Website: apple
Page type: customer-info-address
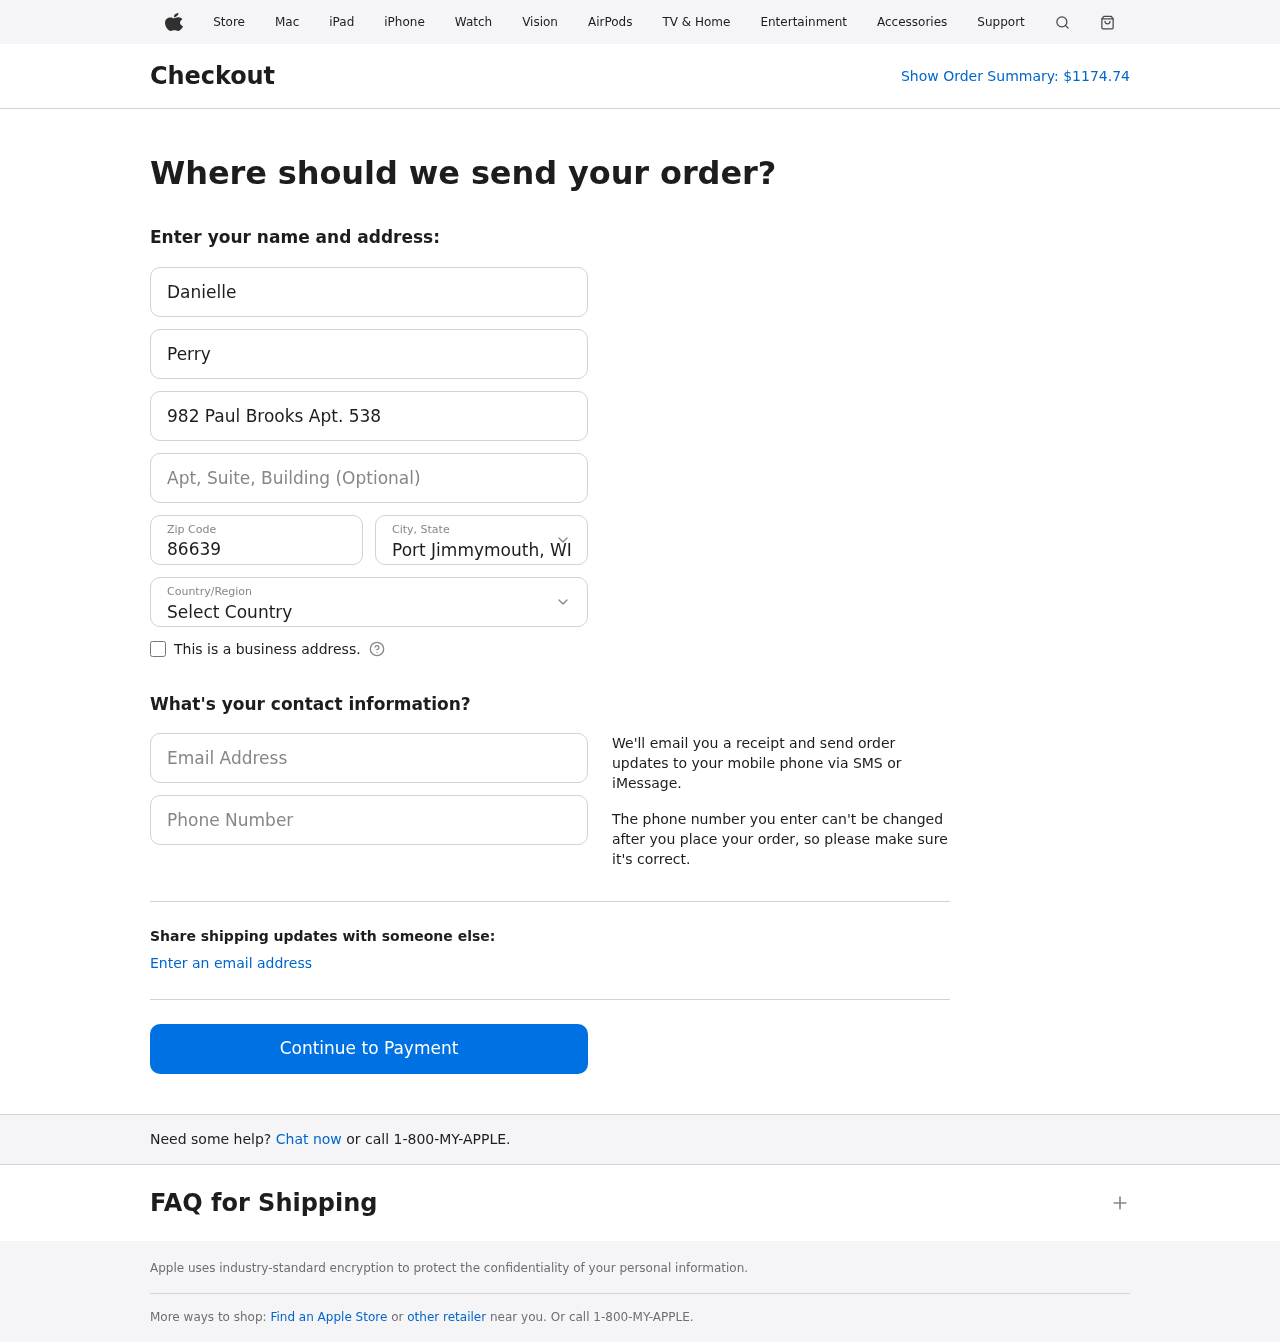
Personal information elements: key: PII_CITY_STATE
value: Port Jimmymouth, WI
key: PII_COUNTRY
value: United States
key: PII_EMAIL
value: danielleperry@yahoo.com
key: PII_FIRSTNAME
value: Danielle
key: PII_LASTNAME
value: Perry
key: PII_PHONE
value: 9253734575
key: PII_POSTCODE
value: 86639
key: PII_STREET
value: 982 Paul Brooks Apt. 538
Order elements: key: ORDER_TOTAL
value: $1174.74